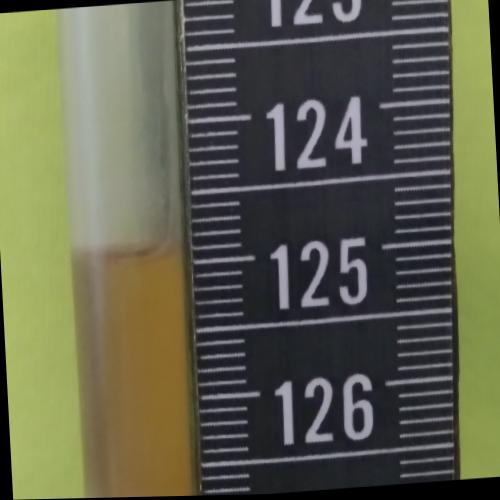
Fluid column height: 124.9 cm